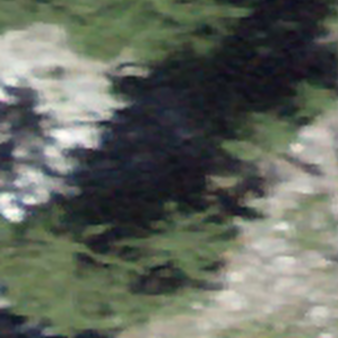
Label: other